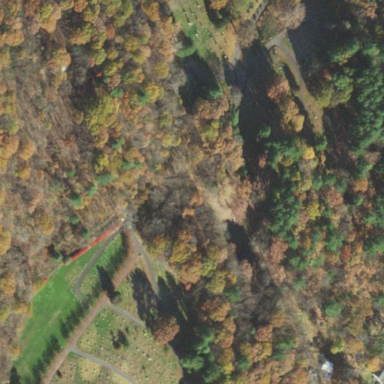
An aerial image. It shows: Cemetery area categorized as cemetery.